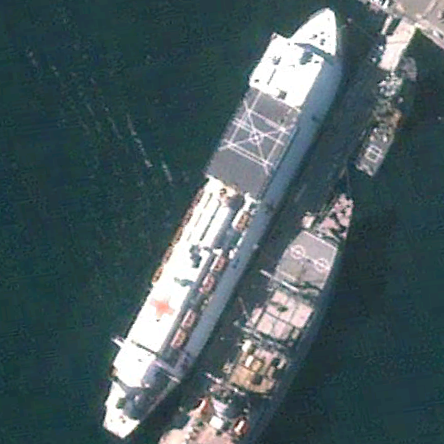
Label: civil